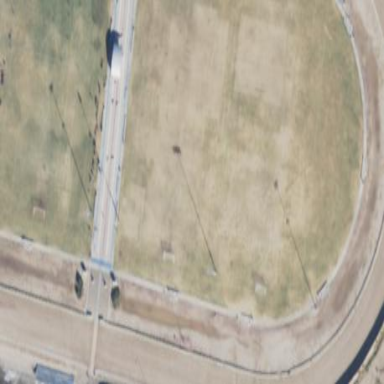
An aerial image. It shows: Soccer pitch designated for leisure and sports activities.